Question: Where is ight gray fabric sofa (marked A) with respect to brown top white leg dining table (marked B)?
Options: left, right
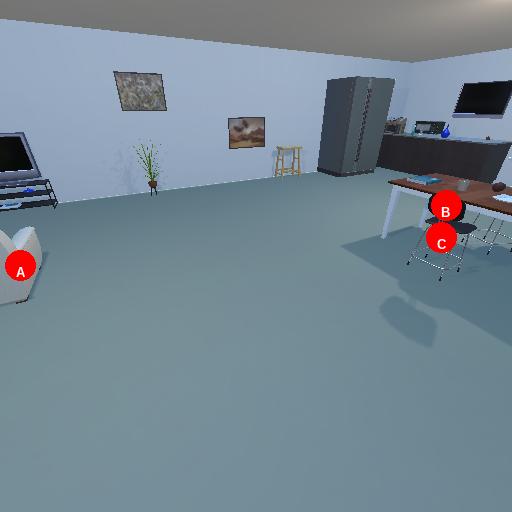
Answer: left